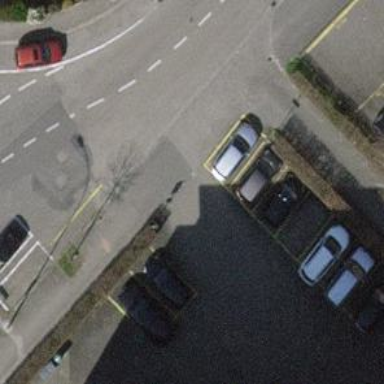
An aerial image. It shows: Parking aisle road with sidewalk alongside.